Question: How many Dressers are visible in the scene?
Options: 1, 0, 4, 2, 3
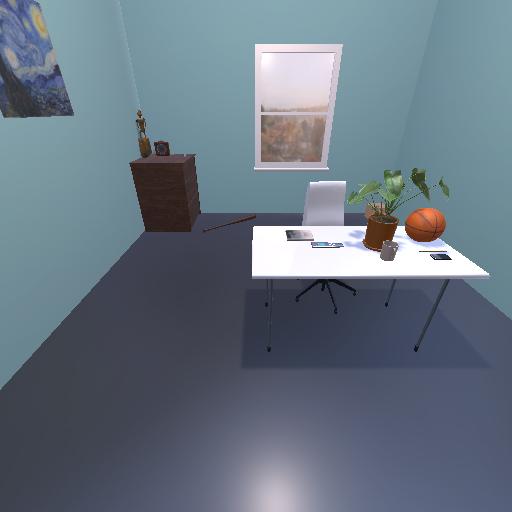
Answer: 1